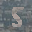
Label: 5